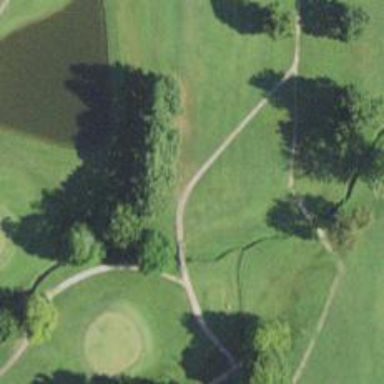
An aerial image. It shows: Path used for both walking and golf.